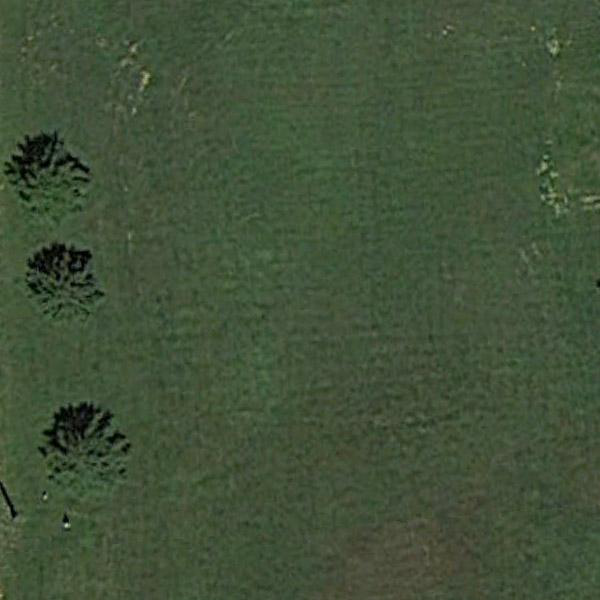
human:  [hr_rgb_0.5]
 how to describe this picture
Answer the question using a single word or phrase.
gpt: meadow